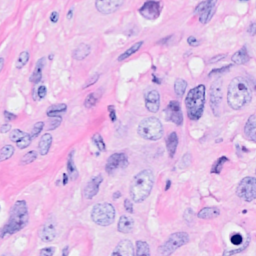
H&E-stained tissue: Breast